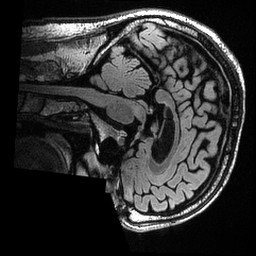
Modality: T2w
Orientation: sagittal
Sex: male
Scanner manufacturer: ge
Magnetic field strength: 3 T
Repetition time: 6 s
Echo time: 0.1281 s